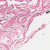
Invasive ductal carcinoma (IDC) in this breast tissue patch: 0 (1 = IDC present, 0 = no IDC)